Question: What I want to do is to configure Marionette to load external Handlebars template files instead of doing '<script id="templateId" type="text/template">...</script>'.
I stumbled upon @Derick Bailey's post at <URL> ... but apparently, it doesn't work for me as I'm getting the same "callback is undefined", as pointed out by one of the comments. I'm using Marionette 2.2.0... by the way.
This is what I have come out with:-
'''
Backbone.Marionette.Renderer.render = function ( templateId, data ) {
console.log( "render() - " + templateId + " " + JSON.stringify( data, null, 4 ) );
var promise = Backbone.Marionette.TemplateCache.get( templateId );
$.when( promise ).done( function ( template ) {
console.log( "render() - promise fulfilled - " + template );
return template( data );
} );
};
Backbone.Marionette.TemplateCache.prototype.loadTemplate = function ( templateId ) {
console.log( "loadTemplate() - " + templateId );
var tmpId = templateId.replace( "#", "" ),
url = "resources/js/templates/" + tmpId + ".html";
var renderer = $.Deferred();
$.get( url, function ( templateHtml ) {
console.log( "loadTemplate() - URL get - " + templateHtml );
renderer.resolve( Handlebars.compile( templateHtml ) );
} );
return renderer.promise();
};
'''
While, I'm not getting any errors, I'm also not seeing any rendered template on the screen.
Looking at the Firebug console, I'm seeing the following....

How do I fix it? I have spent several hours trying to solve this, but I'm getting frustrated now.
Thanks much.
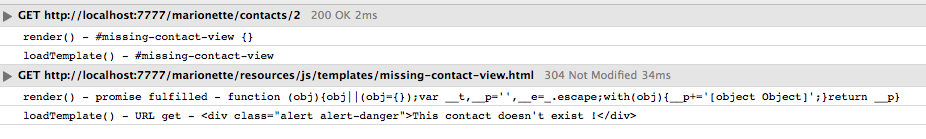
Answer: I have figured out the solution of this problem:-
'''
Backbone.Marionette.TemplateCache.prototype.loadTemplate = function ( templateId ) {
var template = '',
url = 'resources/js/templates/' + templateId + '.html';
// Load the template by fetching the URL content synchronously.
Backbone.$.ajax( {
async : false,
url : url,
success : function ( templateHtml ) {
template = templateHtml;
}
} );
return template;
};
// Instruct Marionette to use Handlebars.
Marionette.TemplateCache.prototype.compileTemplate = function ( template ) {
return Handlebars.compile( template );
};
'''
If you want to load external Underscore template files instead, then you can safely omit 'Marionette.TemplateCache.prototype.compileTemplate' so that Marionette will use Underscore template, which is the default.